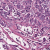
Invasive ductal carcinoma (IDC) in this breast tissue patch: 1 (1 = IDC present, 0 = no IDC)